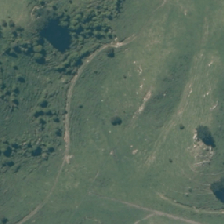
Land cover: grose_broom